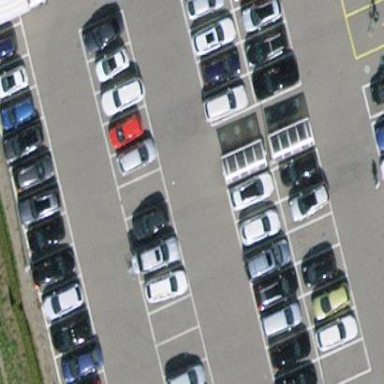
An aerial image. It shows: Parking area with surface.